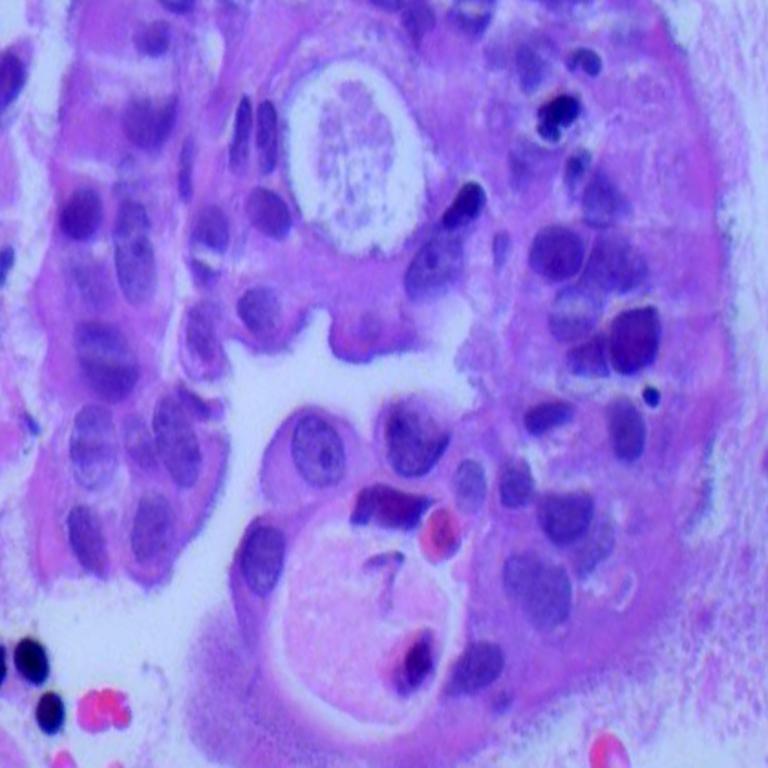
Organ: lung
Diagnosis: adenocarcinomas